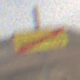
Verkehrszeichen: EndeDerUmleitungsankuendigung
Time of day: MorningAfternoon
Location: Outdoor (Nature)
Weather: Overcast
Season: NotSpecified
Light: Natural